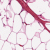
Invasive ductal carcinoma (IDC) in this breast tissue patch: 0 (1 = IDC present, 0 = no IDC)